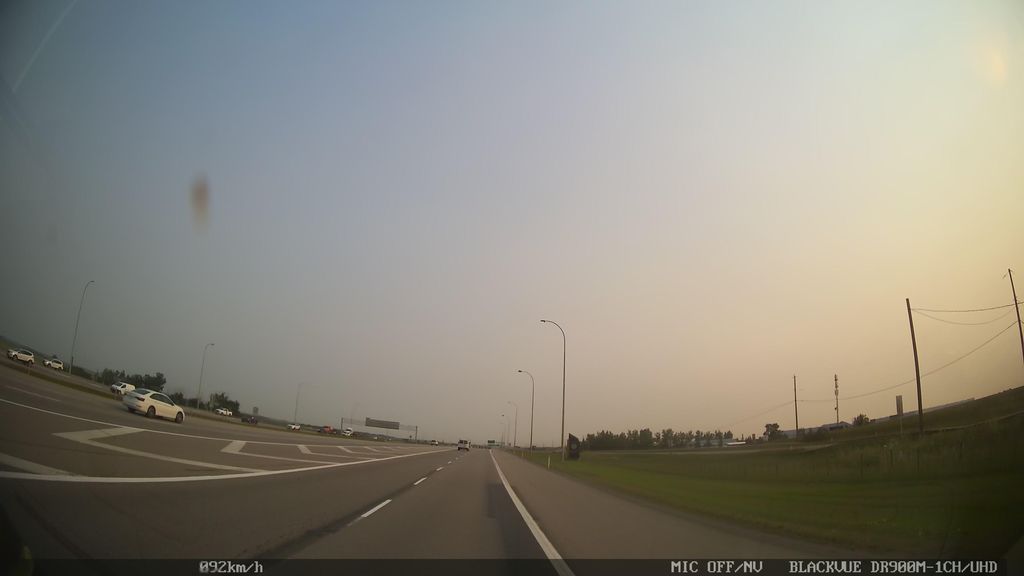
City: calgary